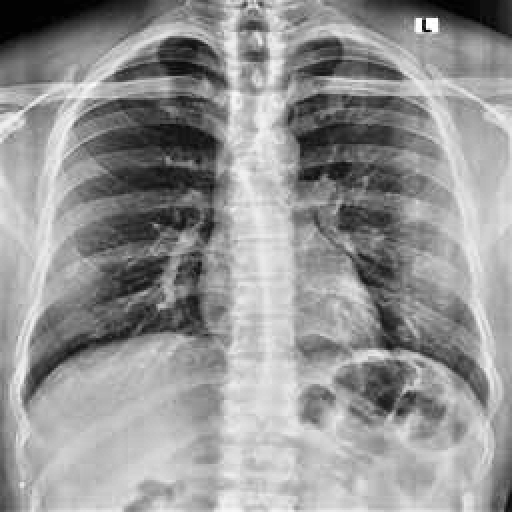
Finding: NORMAL